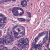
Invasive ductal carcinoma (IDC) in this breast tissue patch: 0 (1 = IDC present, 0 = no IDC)